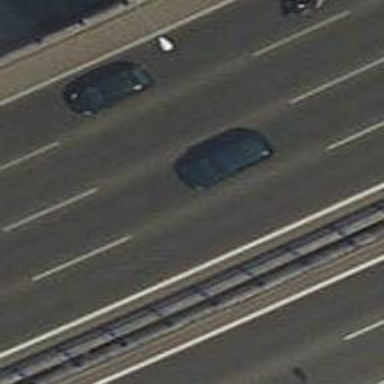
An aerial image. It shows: Motorway bridge with asphalt surface.